Question: I am really new to using DOM and I am having trouble with radio buttons. I have an image button, that when clicked opens a dialog with an option for OK and CANCEL. What I want to do is add 2 radio buttons (ASC and DESC) to the dialog positioned below the text and above the OK and Cancel buttons. Can this be done?
What I have so far:
'''
function changeTheFilter(){
if (confirm("How would you like to filter the column?") == true) {
x = "OK";
alert("Get the result of the radio button");
} else {
x = "Cancel";
alert("Keep everything the same");
}
}
'''
Which displays:

---
I know that to create a radio button I can use:
'''
var x = document.createElement("INPUT");
x.setAttribute("type", "radio");
x.setAttribute("id","filter");
x.setAttribute("value","ASC");
document.body.appendChild(x);
'''
But I am having trouble with:
1. Adding the radio button onto the dialog.
2. Putting the radio buttons underneath the test and above the buttons.
3. Identifying which button was clicked.
---
Thank you in advance!!! And please let me know if I am being unclear, I will gladly explain myself.
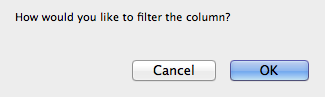
Answer: Unfortunately, 'alert()' box and 'prompt()' or 'confirm()' cannot be modified. But since you ask if JQuery could be use to achieve this I suggest that you use JQuery UI Dialog box:
<URL>
'''
$('#mydialogID').dialog({//put dialog option here});
'''
You can find the above stated options in the link provide above.